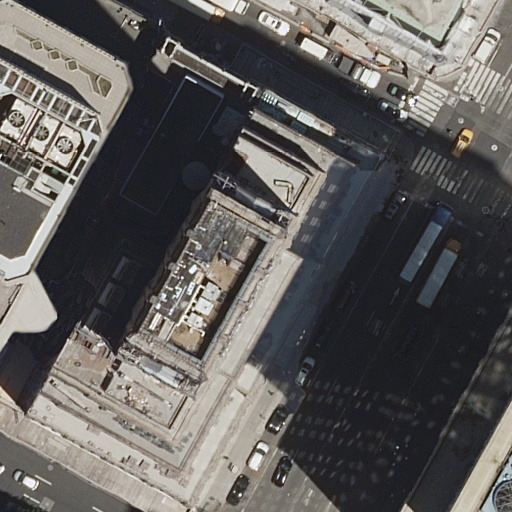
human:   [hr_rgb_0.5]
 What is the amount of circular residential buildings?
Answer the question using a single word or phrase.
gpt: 0

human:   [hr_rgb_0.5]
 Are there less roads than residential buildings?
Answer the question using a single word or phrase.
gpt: no

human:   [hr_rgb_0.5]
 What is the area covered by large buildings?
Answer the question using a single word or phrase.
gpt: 4888m2

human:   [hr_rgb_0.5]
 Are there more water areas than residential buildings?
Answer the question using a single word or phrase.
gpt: no

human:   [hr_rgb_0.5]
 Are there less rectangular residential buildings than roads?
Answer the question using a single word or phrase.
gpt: yes

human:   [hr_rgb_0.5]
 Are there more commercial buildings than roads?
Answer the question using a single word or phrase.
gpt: no

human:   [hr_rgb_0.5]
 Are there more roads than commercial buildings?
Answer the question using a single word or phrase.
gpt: yes

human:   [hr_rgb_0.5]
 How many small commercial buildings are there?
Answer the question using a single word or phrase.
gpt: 0

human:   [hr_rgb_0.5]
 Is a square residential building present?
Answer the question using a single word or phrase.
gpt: no

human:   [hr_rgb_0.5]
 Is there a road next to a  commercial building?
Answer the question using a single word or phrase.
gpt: yes

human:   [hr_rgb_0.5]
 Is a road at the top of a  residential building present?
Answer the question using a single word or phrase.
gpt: yes

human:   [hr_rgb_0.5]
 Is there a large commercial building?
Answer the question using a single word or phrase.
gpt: yes

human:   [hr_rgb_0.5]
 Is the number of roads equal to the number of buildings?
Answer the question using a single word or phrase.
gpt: no

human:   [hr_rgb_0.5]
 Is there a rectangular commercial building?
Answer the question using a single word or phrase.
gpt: yes

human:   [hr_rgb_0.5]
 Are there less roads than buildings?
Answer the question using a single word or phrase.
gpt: yes

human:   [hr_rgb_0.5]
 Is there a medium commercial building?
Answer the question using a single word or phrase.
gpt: yes

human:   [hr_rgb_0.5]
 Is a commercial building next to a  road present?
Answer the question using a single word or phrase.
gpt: yes

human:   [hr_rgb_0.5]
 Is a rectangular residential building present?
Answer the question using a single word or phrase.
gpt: yes

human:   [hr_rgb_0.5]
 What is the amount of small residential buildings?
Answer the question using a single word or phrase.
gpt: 0

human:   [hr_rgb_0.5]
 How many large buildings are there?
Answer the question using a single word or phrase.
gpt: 3

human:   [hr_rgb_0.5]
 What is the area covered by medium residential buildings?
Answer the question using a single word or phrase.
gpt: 612m2

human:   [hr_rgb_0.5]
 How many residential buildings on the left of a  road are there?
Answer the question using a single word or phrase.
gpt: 4

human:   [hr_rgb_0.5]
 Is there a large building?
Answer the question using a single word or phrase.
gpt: yes

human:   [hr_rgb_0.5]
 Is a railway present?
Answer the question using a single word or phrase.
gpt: no

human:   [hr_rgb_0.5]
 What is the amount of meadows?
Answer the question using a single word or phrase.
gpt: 0

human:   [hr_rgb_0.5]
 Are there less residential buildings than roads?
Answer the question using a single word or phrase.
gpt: yes

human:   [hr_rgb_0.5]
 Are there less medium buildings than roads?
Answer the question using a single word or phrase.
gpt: yes

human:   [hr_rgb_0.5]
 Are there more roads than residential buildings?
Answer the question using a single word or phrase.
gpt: yes

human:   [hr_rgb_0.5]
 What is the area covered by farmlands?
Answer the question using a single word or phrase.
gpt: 0m2

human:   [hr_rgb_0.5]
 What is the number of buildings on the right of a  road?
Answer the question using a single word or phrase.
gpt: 3

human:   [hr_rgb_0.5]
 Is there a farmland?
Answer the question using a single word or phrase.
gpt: no

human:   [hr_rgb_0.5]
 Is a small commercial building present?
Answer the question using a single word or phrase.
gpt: no

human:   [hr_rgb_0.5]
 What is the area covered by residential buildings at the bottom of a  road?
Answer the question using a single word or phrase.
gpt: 3210m2

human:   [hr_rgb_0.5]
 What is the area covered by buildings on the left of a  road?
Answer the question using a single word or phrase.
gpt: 5501m2

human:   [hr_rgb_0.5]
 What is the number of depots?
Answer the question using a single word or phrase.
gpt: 0

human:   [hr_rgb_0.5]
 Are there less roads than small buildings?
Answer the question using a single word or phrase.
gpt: no